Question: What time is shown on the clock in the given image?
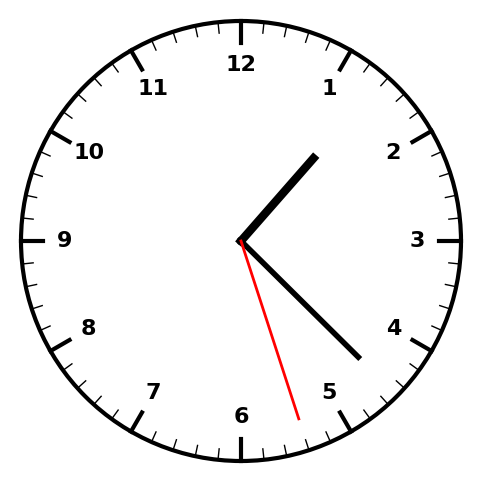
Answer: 01:22:27